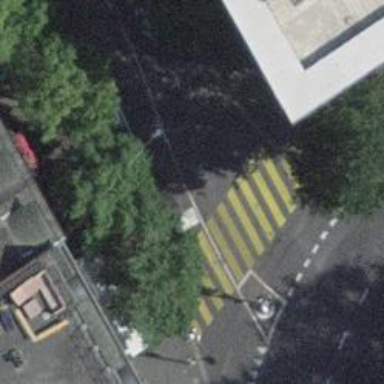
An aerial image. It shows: Crossing with traffic signals and zebra markings.